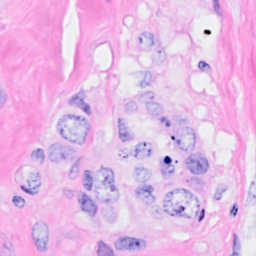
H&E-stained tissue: Breast